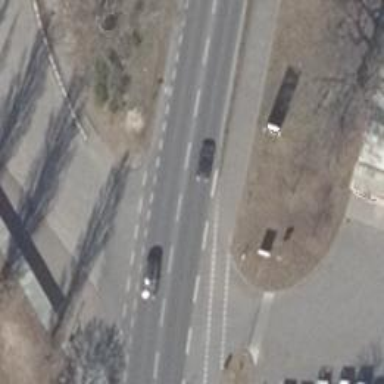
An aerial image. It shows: Secondary road with asphalt surface. The road has separate sidewalks on both sides with lane markings.